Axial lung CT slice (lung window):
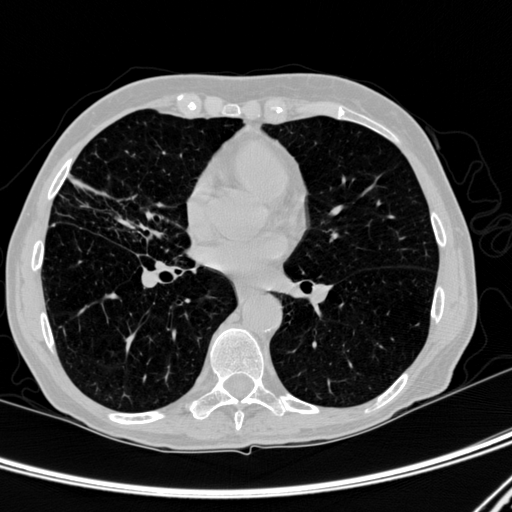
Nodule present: yes
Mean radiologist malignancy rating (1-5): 1.5